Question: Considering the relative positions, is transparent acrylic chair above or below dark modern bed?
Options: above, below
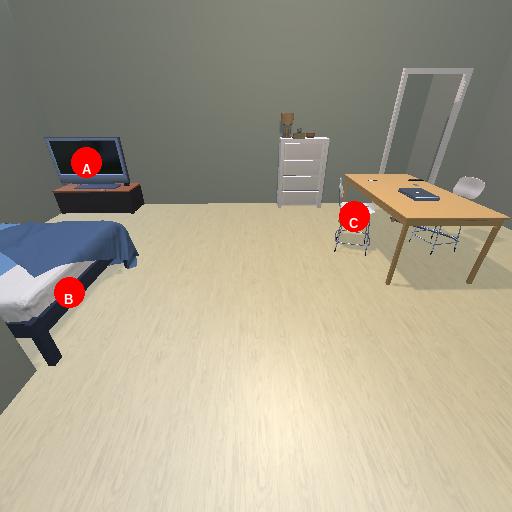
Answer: above